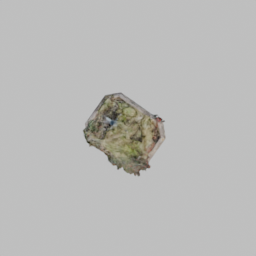
Label: architecture